Question: For reasons beyond my control, I am currently working on a series of flash files, which have numeric frame labels. This causes a problem, because Flash seems to treat strings the same as integers when using gotoAndPlay/gotoAndStop.
Screenshot:

For example, 'gotoAndPlay('96')' won't actually goto the frame with a label of "96," instead it will gotoAndPlay frame #96.
Right now, it seems like the only solution is to manually figure out which frame each of the labels rests on, so instead of using 'gotoAndPlay('96')' I would use 'gotoAndPlay(718)'. Obviously, this would be tedious (there are LOTS of frame labels) and it would also require changing the frame numbers if any edits require things to be moved around.
Any ideas? Is there anyway to force flash to gotAndPlay/Stop on a numeric frame label that I've overlooked?
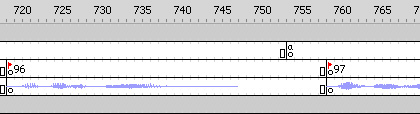
Answer: That seems like a Flash Player bug (or at least a design flaw) to me. But you should be able to use the 'currentLabels' property on the MovieClip which will give you an array of 'FrameLabel' objects. Then use that to create your own mapping between the frame label numeric strings and the actual frame numbers.
Here's some sample code of what I'm talking about:
'''
var label : FrameLabel;
var mapping : Object = {};
// Create a mapping between frame label string (regardless of semantics)
// and the frame number that it corresponds to.
for each (label in myMovieClip.currentLabels) {
mapping[label.name] = label.frame;
}
/**
* Your own version of gotoAndPlay for labels, which will look into your
* recently created mapping and play the right frame (by number) for the
* given frame label.
*/
function gotoAndPlayLabel(label : String) : void
{
myMovieClip.gotoAndPlay( mapping[label] );
}
'''
You would then use your own 'gotoAndPlayLabel()' function to jump to (and play) a frame by it's label.